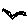
Label: bird